Current action and preconditions to check: trajectory_clear

Your task: For each precondition in the list above, predict whether it will hold at this action.

Consider the current scene as observed from the mobile robot's camera, and analyze the predicted future states of all dynamic agents (e.g., people, animals, vehicles, or any moving entities) within the NEXT SECOND.

IMPORTANT: Only answer "very likely" if you are absolutely certain—based on strong, clear evidence—that a dynamic agent will violate the precondition in the predicted future state. Do NOT answer "very likely" for unlikely, ambiguous, or low-probability risks.

Ask yourself for each precondition: Is there a high probability, with clear and convincing evidence, that the predicted future states of any dynamic agent will interfere with the predicted future state of the currently executing action within the NEXT SECOND, causing that precondition to fail?

Assess the risk level based on these predictions. Use "likely" or "very likely" if motions create a clear risk of interference.

Use "neutral" or "improbable" if agents are nearby but their predicted paths are clearly diverging or non-conflicting.

Failure Risk Categories: "very improbable", "improbable", "neutral", "likely", "very likely"

Answer Format: Output ONLY the probability_of_failure value from these categories: "very improbable", "improbable", "neutral", "likely", "very likely"

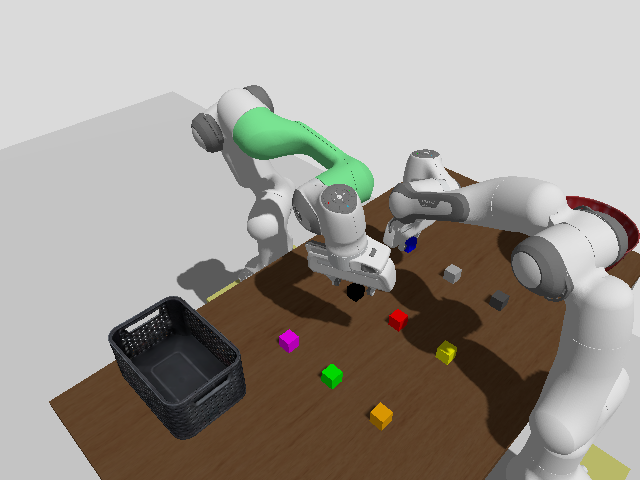

Answer: very improbable